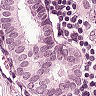
Metastatic tissue present: yes